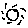
Label: sun